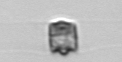
Label: Chaetoceros_didymus